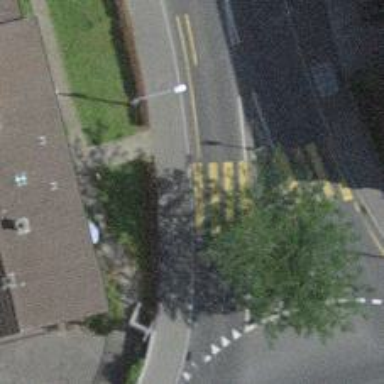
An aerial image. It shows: Pedestrian crossing with zebra markings on footway.